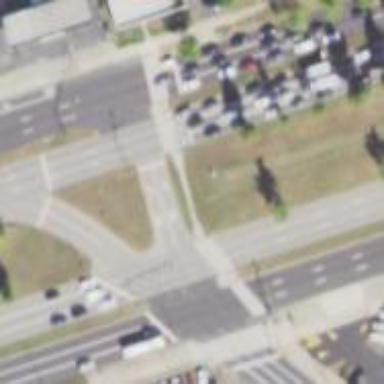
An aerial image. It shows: Zebra crossing on the road.